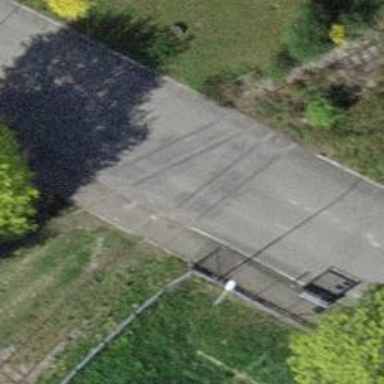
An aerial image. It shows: Disused railway spur line.